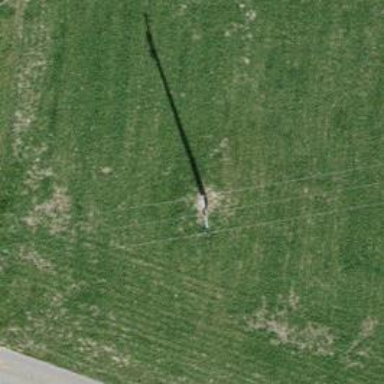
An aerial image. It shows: Minor power line.